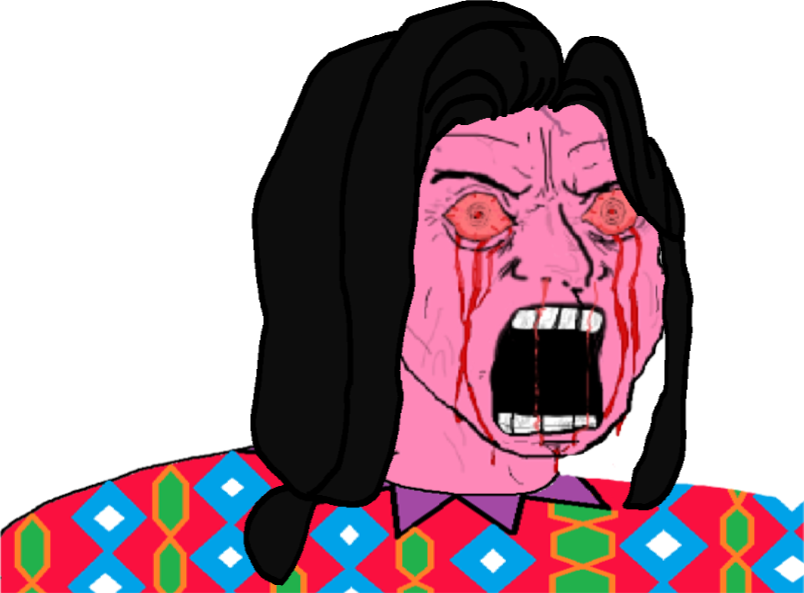
Label: 5_Rage